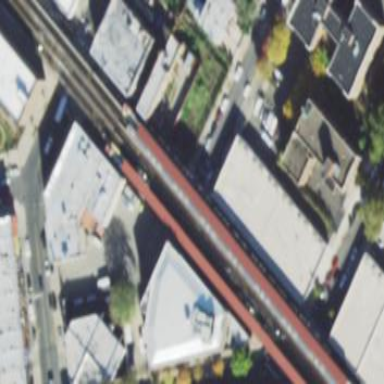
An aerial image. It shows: Bridge with sheltered platform for public transport and railway services.